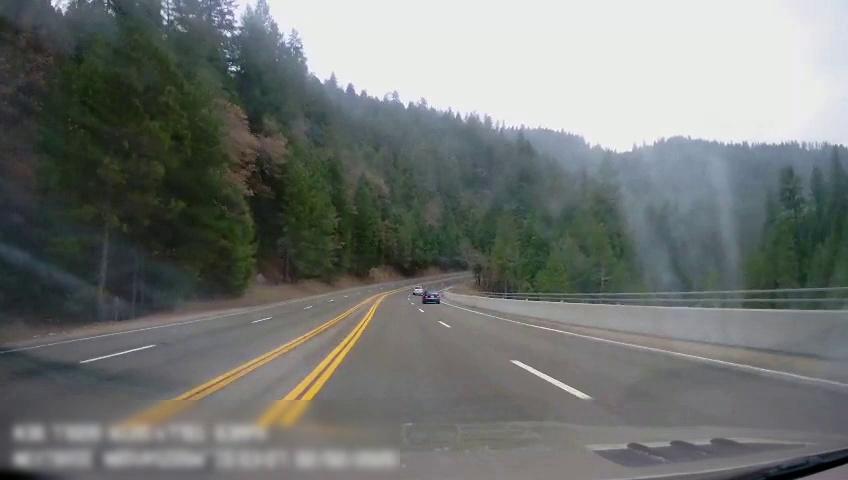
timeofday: Day
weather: Cloudy
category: Drivable Space
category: Vehicles | Car
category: Vehicles | Car
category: Lanes | Alternate Lane
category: Lanes | Alternate Lane
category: Lanes | Alternate Lane
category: Lanes | Current Lane
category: Lanes | Current Lane
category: Lanes | Alternate Lane